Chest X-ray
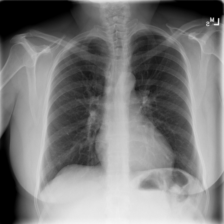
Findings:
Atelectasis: negative
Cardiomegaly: negative
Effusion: negative
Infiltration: negative
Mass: negative
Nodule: negative
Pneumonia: negative
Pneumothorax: negative
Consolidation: negative
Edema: negative
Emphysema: negative
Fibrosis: negative
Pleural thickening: negative
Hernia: negative